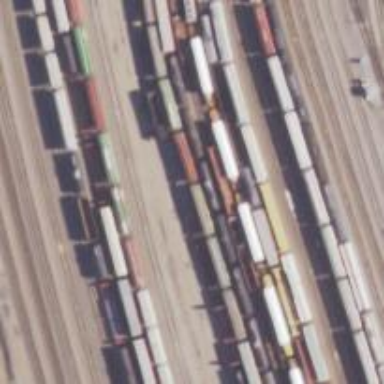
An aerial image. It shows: Railway yard in service.